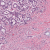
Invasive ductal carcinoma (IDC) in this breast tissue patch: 1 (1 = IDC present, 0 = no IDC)